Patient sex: M
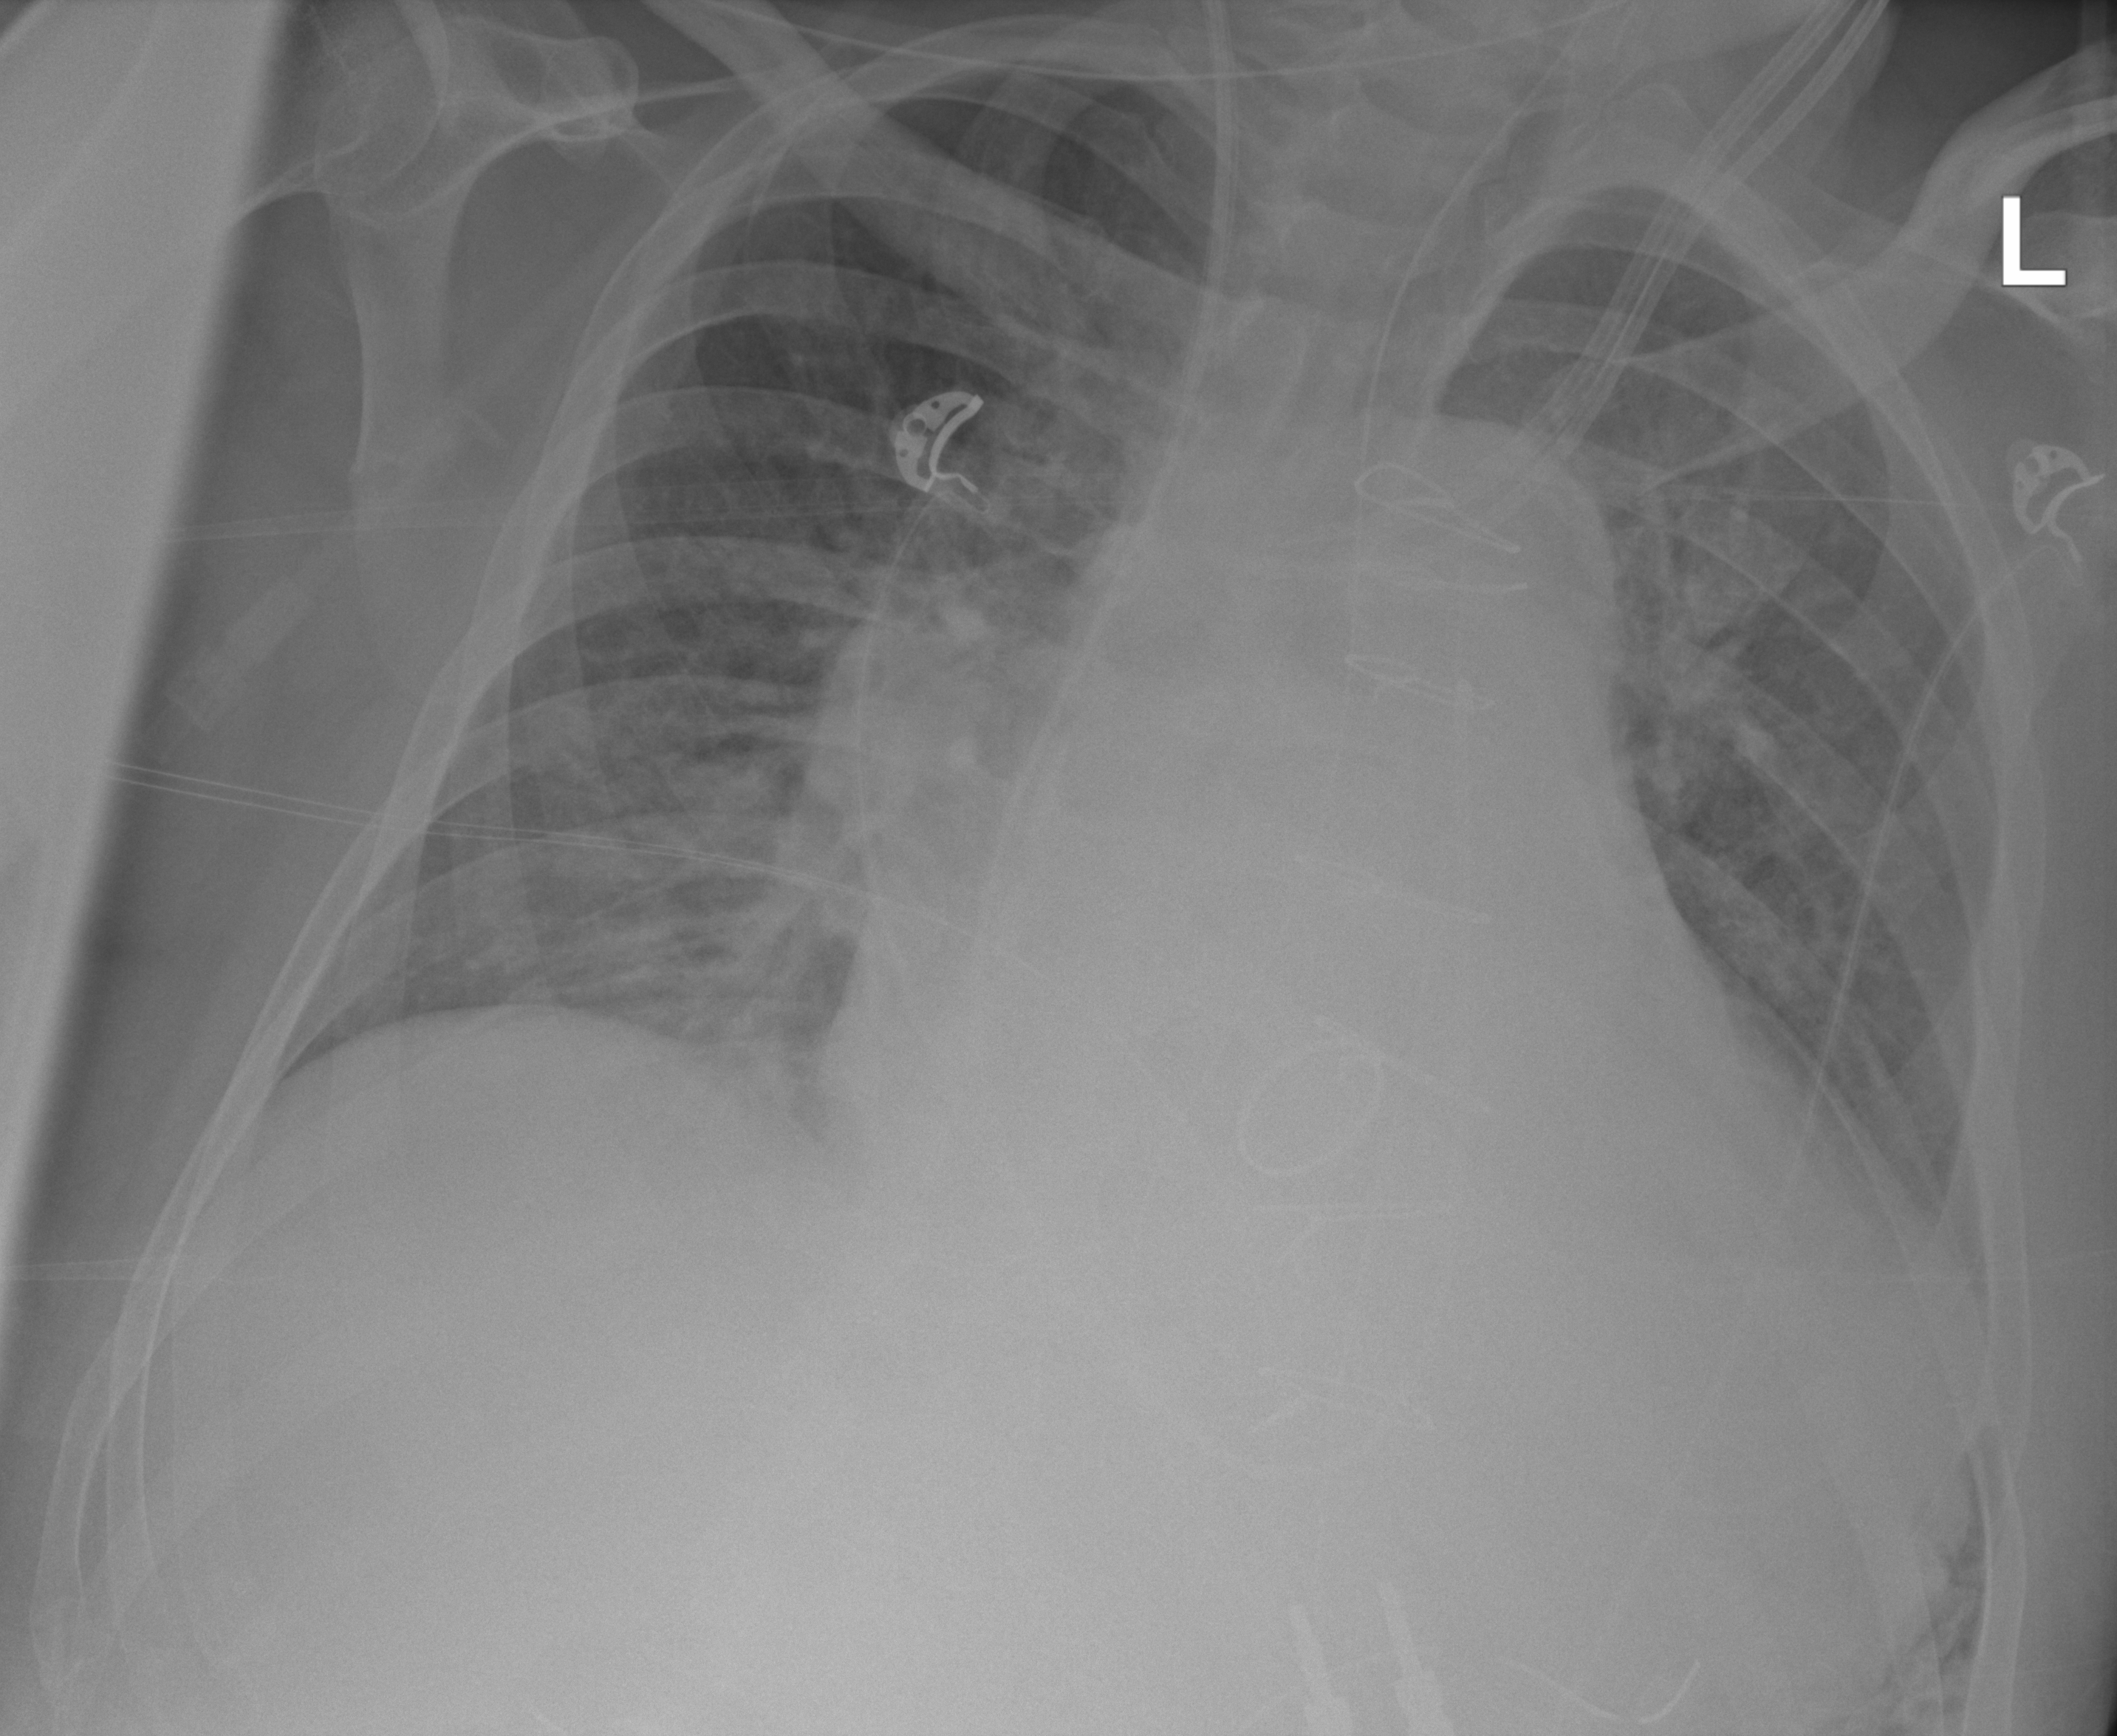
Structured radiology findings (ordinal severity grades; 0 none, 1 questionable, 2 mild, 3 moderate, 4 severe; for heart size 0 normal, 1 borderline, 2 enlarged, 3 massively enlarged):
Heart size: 2
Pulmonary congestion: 2
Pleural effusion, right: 0
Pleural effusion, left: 0
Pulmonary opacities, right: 2
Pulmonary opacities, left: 2
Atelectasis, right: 2
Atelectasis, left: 2